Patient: sex F, age 41
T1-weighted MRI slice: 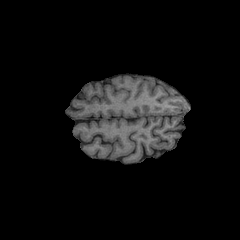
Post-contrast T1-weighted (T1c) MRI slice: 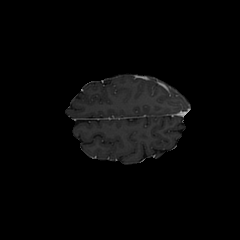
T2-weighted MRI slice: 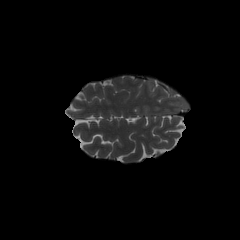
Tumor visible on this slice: no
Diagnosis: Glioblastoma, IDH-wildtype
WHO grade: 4